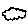
Label: cloud